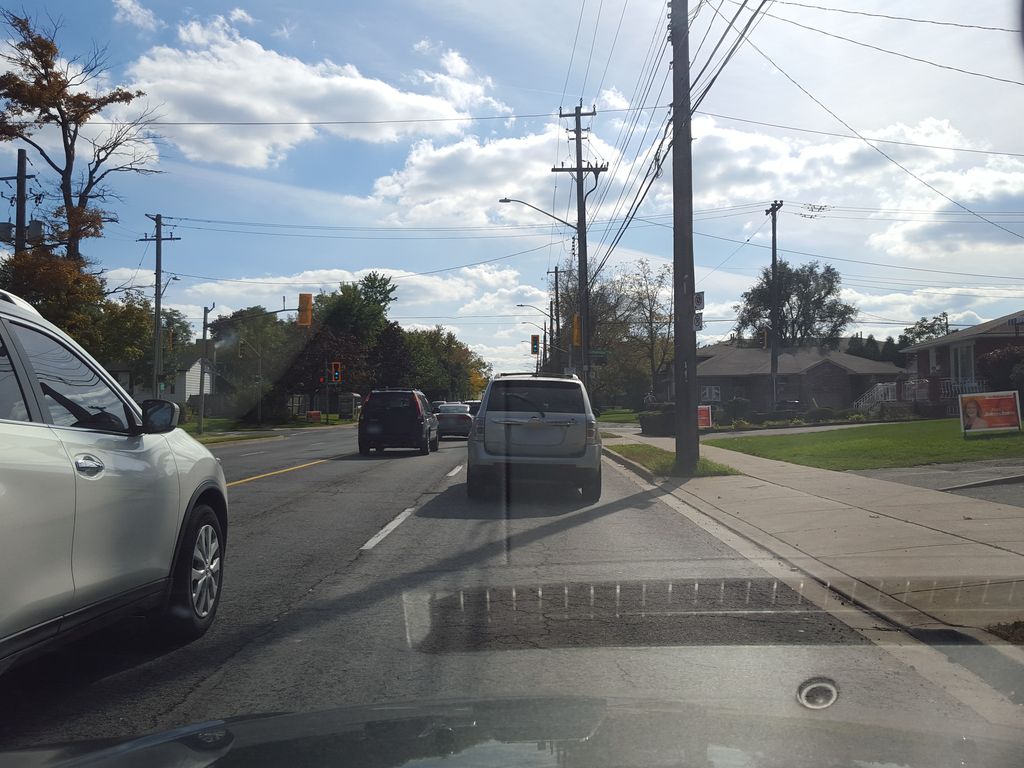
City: hamilton